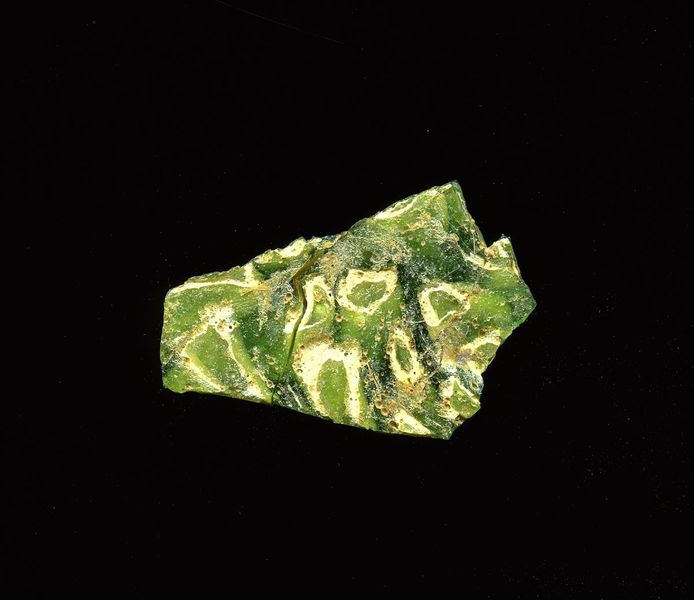
Titel: Zwei Mosaikglasfragmente
Standort: Hamburg
Institution: Museum für Kunst und Gewerbe Hamburg
Schlagwörter: glas, antike, technik, geschnitten, mosaik, wandschmuck, kaiserzeit, gepresst, bodenbeläge, frühe kaiserzeit, prinzipat, römische, millefiori, mittlere, späte